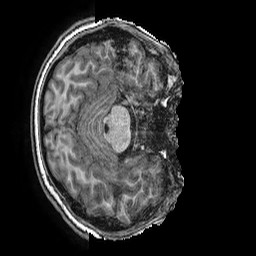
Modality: T1w
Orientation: axial
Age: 13
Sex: male
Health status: ill
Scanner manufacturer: ge
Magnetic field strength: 3 T
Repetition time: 0.0077 s
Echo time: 0.003436 s